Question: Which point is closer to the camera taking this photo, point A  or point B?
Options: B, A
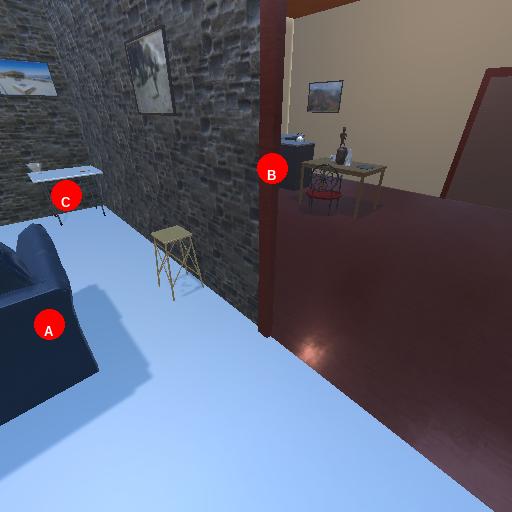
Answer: B